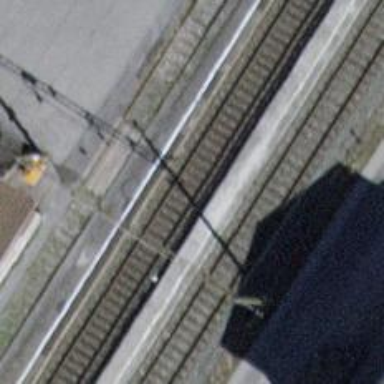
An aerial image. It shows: Stop position for public transport on the railway.